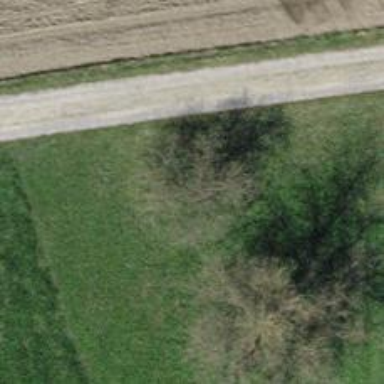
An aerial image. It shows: Single tag "natural: tree."